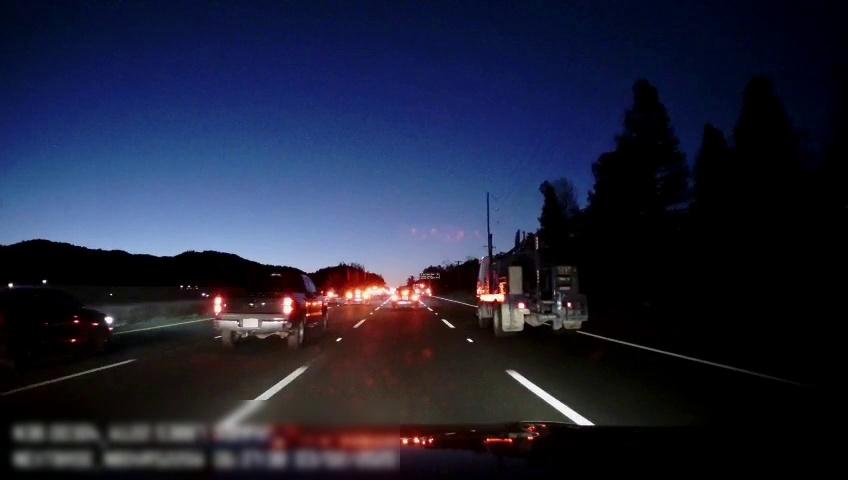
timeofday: Night
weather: Other
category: Drivable Space
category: Vehicles | Other LV
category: Vehicles | SUV
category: Vehicles | Truck
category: Vehicles | Car
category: Vehicles | Car
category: Vehicles | Car
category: Vehicles | Car
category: Vehicles | Car
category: Lanes | Alternate Lane
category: Lanes | Current Lane
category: Lanes | Current Lane
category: Lanes | Alternate Lane
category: Lanes | Alternate Lane